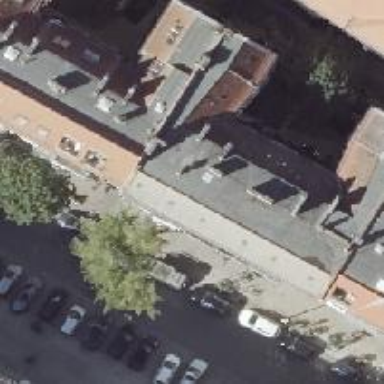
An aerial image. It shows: Image showing building with apartments.